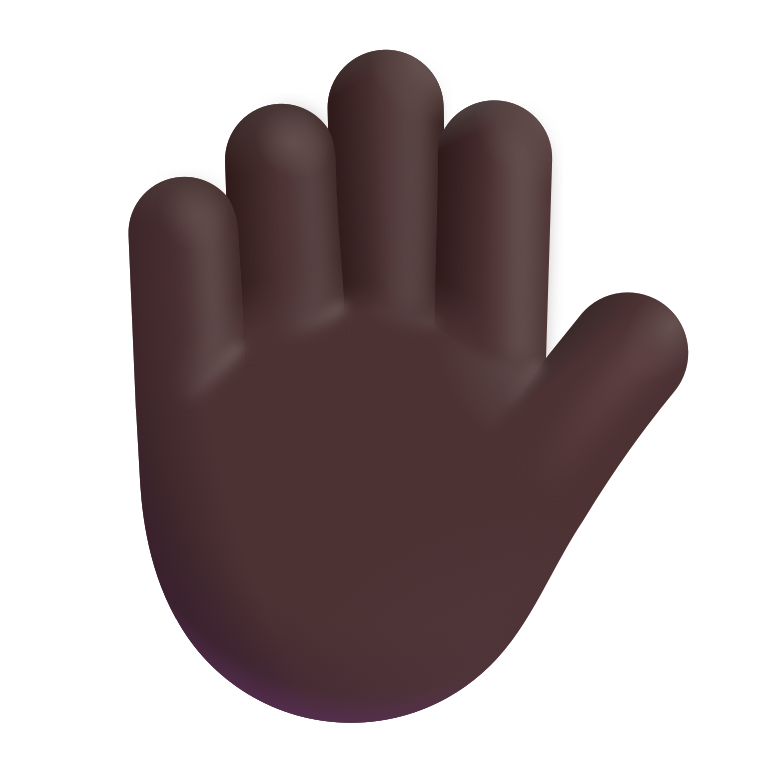
raised hand color dark